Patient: sex M, age 80
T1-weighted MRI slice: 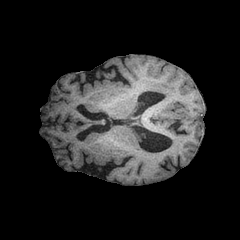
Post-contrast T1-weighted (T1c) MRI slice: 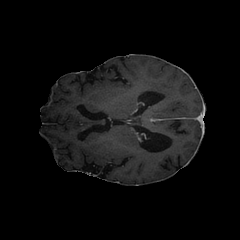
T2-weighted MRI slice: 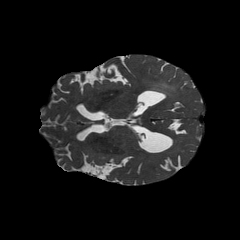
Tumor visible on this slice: yes
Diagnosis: Glioblastoma, IDH-wildtype
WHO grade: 4